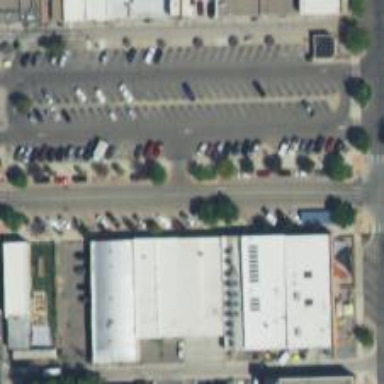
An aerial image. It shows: Parking space.